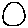
Label: circle